Aerial crown-view tile of a tropical tree (Barro Colorado Island, Panama), acquired 20241014:
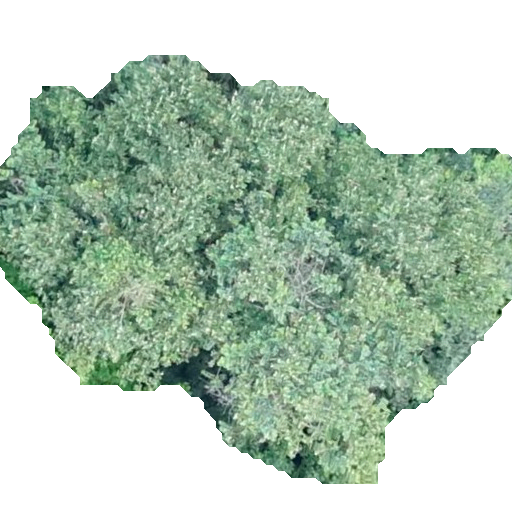
Species: Hieronyma alchorneoides
GBIF accepted scientific name: Hieronyma alchorneoides
Crown area: 237.868 m²